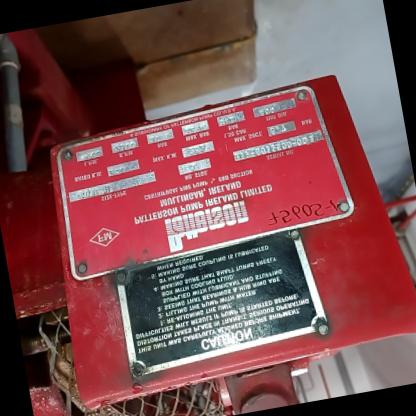
Klasa: tabliczka-znamionowa